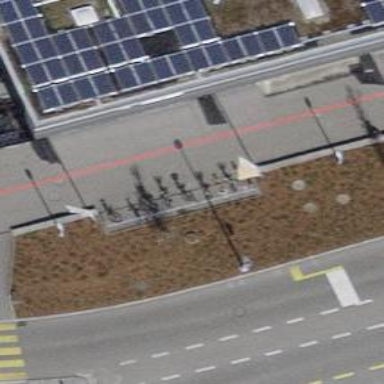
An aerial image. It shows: Bicycle parking area.